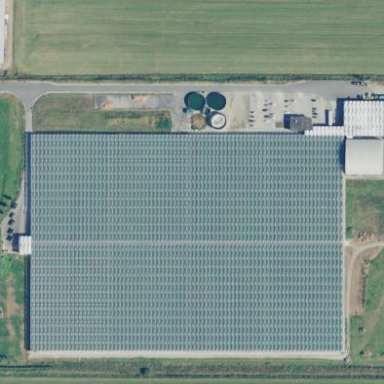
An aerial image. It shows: Greenhouse used for horticulture.